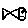
Label: fish